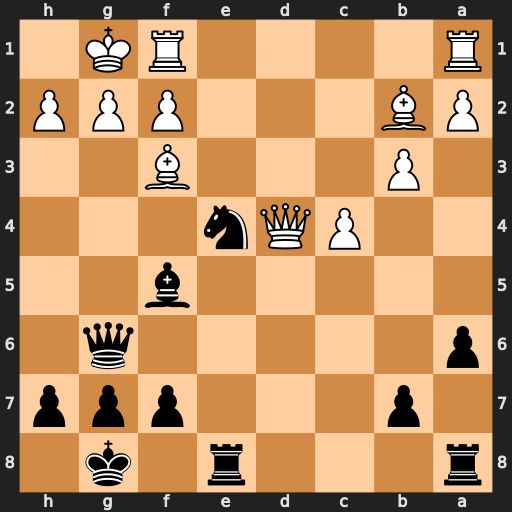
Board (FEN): r3r1k1/1p3ppp/p5q1/5b2/2PQn3/1P3B2/PB3PPP/R4RK1
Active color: b
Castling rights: -
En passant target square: -
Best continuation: Rad8 Qxg7+ Qxg7 Bxg7 Kxg7